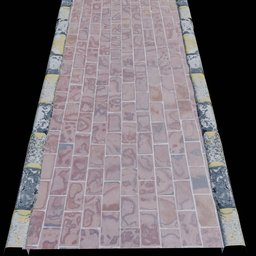
Label: architecture